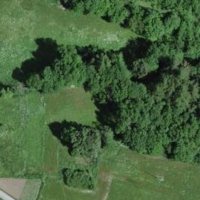
EUNIS habitat code: 41
Species observed at this site:
Emberiza citrinella